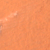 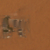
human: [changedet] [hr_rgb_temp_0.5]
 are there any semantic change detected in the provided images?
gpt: Some constructions were created on the left in the desert.